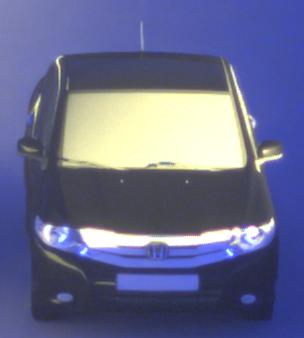
Make: Honda
Model: City
Detailed model: Gen. 6
Model produced from: 2008
Model produced until: 2013
Doors: 4
Color: black
Road condition: dry road
Daytime: sunrise or sunset
Contrast: high contrast